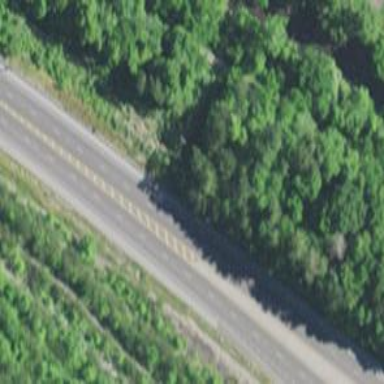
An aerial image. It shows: Trunk highway.